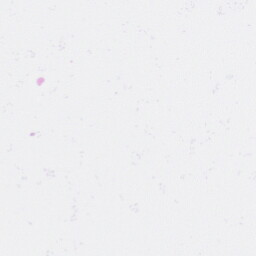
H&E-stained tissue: Heart